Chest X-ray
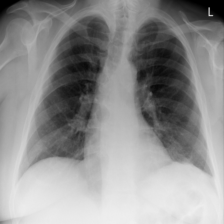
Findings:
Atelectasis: negative
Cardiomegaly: negative
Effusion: negative
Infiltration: negative
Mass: negative
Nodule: negative
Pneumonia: negative
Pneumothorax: negative
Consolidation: negative
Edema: negative
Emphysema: negative
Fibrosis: negative
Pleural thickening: negative
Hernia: negative